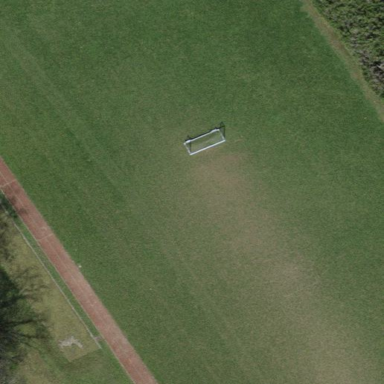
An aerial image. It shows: Soccer pitch for outdoor sports and leisure activities.